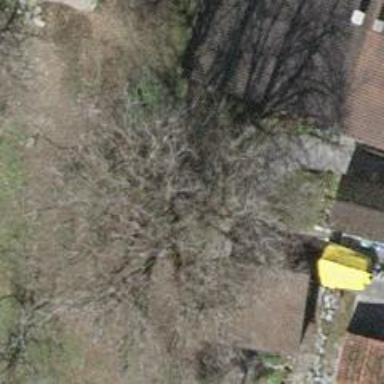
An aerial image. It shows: Urban tree adds touch of nature to the surroundings.